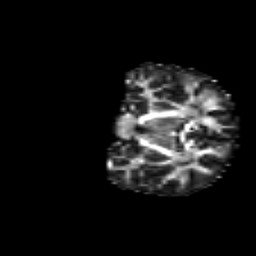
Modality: FA
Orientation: coronal
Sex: male
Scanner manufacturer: siemens
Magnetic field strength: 3 T
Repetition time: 5 s
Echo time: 0.071 s